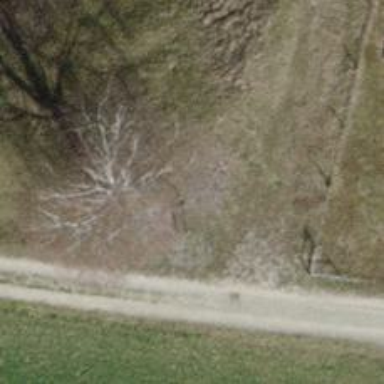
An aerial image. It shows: Brown bench in the vicinity.